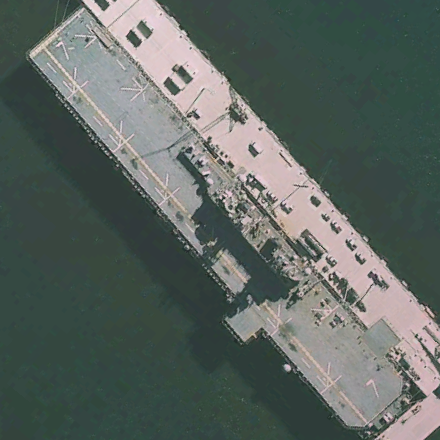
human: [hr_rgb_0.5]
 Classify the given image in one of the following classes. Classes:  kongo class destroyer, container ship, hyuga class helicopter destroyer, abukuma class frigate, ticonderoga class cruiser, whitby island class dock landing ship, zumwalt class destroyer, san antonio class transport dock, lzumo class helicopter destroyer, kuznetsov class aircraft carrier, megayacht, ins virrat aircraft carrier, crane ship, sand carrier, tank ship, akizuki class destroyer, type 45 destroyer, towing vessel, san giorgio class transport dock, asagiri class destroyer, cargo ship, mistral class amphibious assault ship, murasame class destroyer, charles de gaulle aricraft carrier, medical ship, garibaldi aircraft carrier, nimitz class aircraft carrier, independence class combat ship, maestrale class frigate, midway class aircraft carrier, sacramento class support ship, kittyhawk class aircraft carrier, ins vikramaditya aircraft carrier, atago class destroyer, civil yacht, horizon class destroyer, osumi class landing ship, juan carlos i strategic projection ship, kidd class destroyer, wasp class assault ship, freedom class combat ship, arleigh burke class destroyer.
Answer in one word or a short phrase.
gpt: Wasp class assault ship